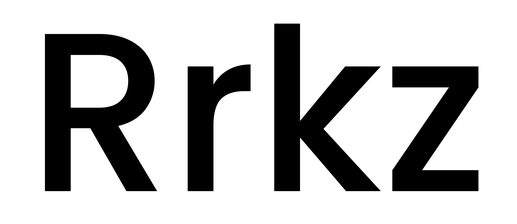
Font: Poppins-Medium